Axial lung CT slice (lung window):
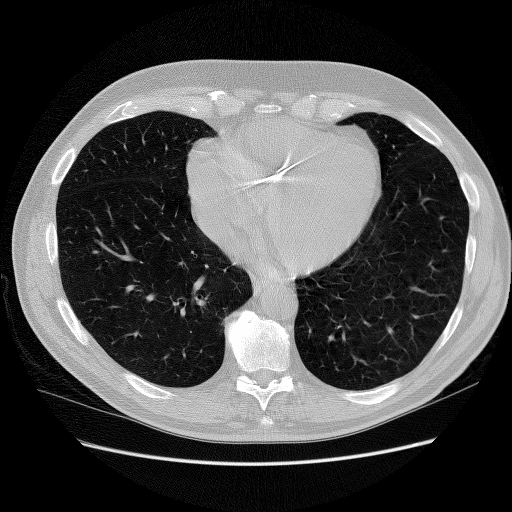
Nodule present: no